Group 1:
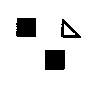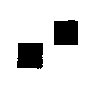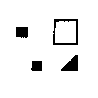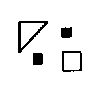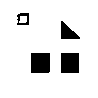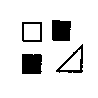
Group 2:
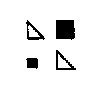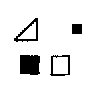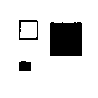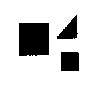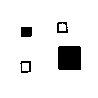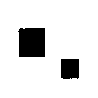
Rule separating the two groups: Solid dark quadrangles are identical vs. solid dark quadrangles are different.
Concepts: cluster, color, feature_cluster, filled, identical, outlined_filled, same, same_shape, square, texture
Author: Mikhail M. Bongard
Reference: M. M. Bongard, Pattern Recognition, Spartan Books, 1970, p. 233.